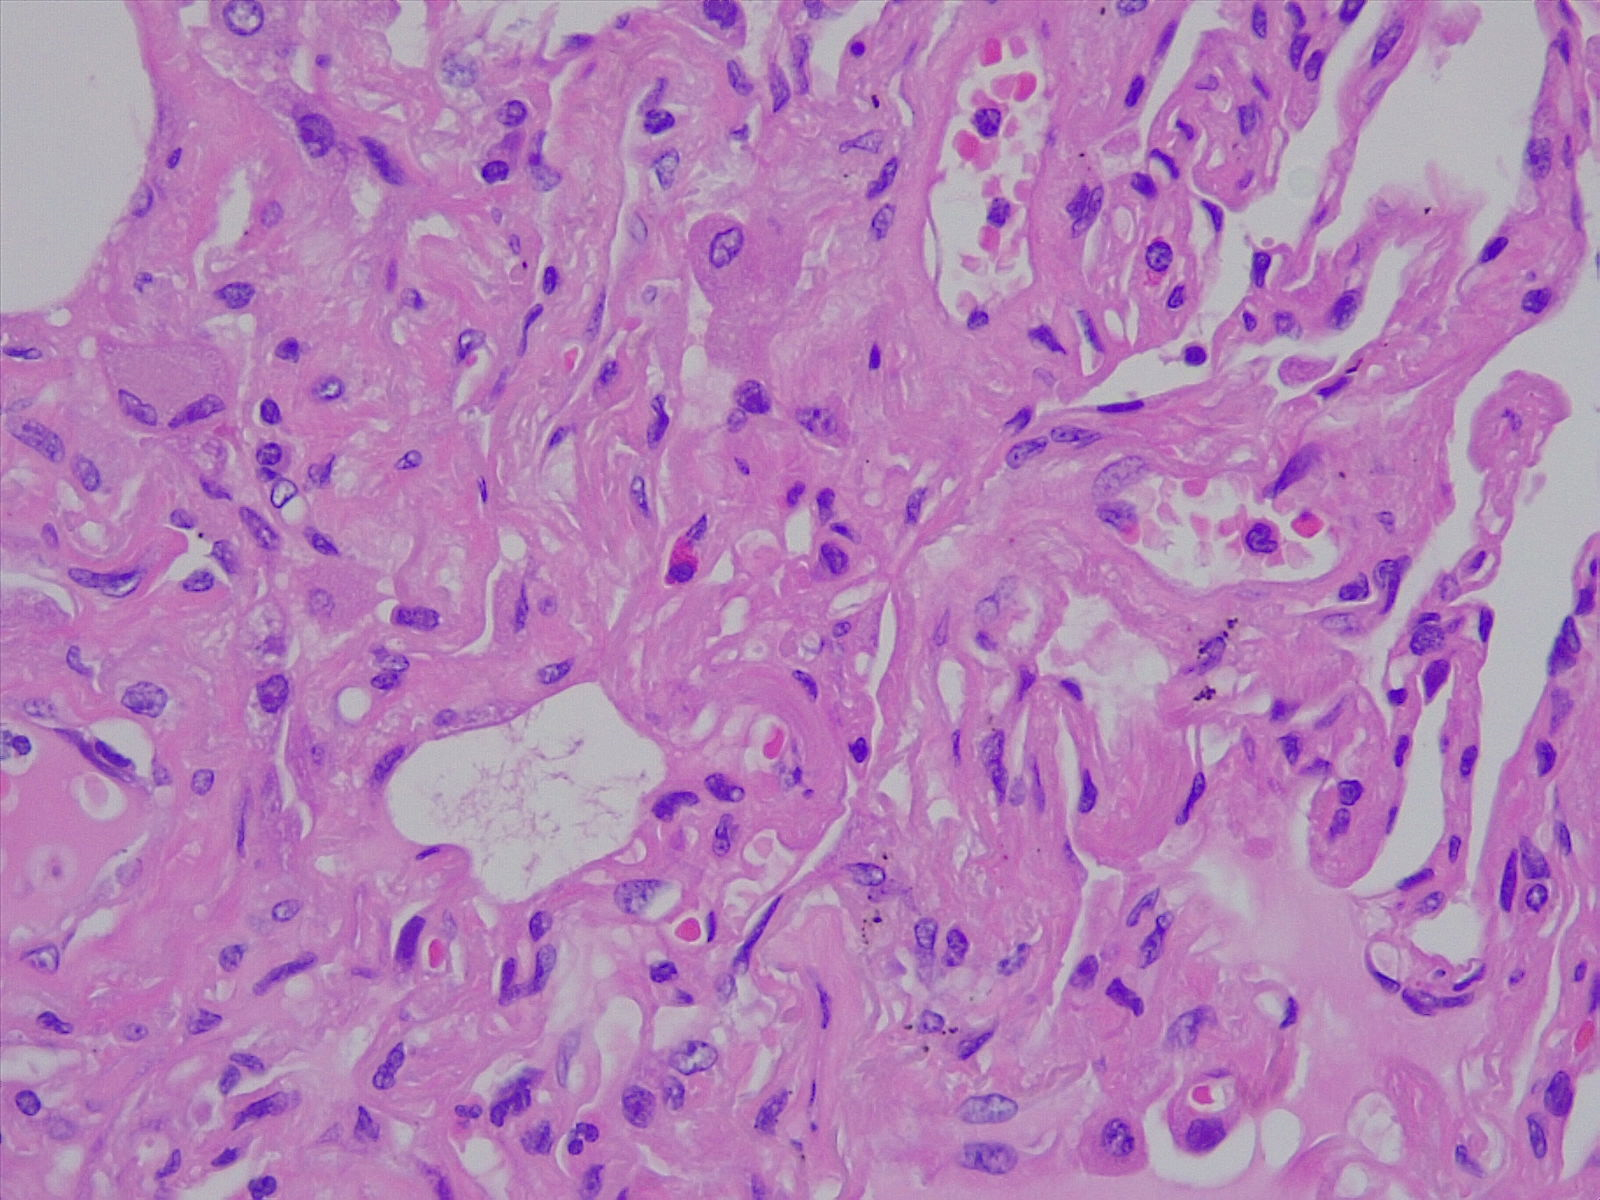
Label: normal lung tissue